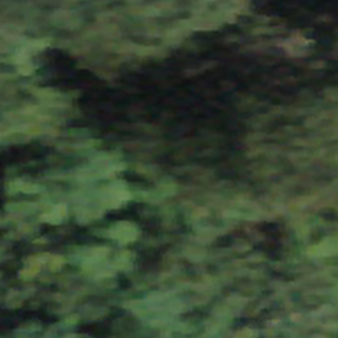
Label: other